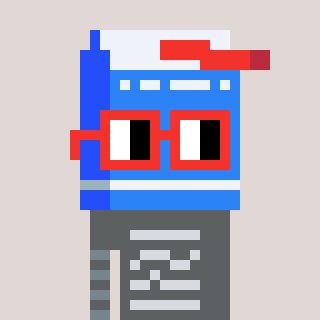
a pixel art character with square red glasses, a milk-shaped head and a yellow-colored body on a warm background